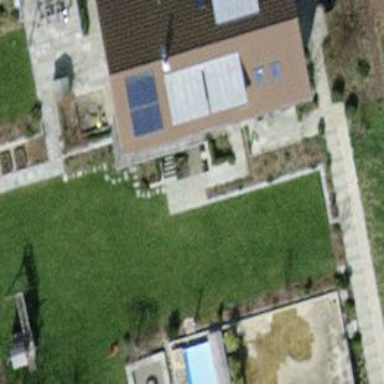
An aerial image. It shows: Semi-detached house with gabled roof.